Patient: sex M, age 64
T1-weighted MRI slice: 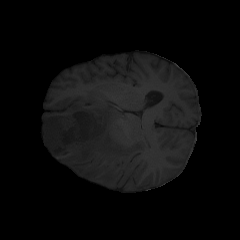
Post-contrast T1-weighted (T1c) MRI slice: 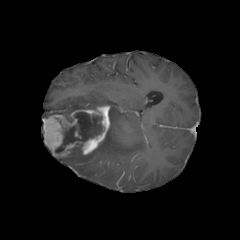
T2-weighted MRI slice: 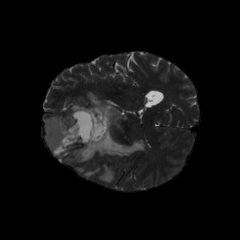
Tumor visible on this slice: yes
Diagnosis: Astrocytoma, IDH-mutant
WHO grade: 3